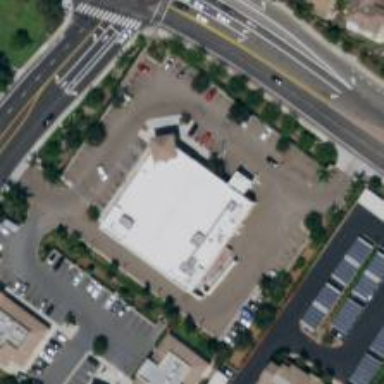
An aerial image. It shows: Building with flat roof.